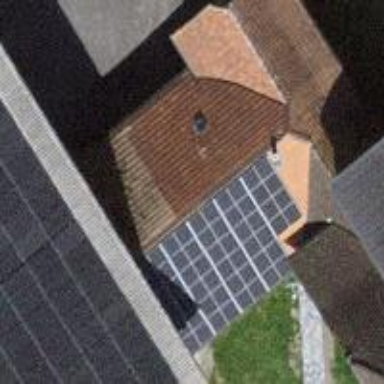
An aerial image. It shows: Solar power generator using photovoltaic method with solar photovoltaic panel types.